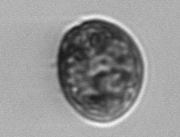
Label: Prorocentrum